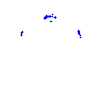
Particle: kaon